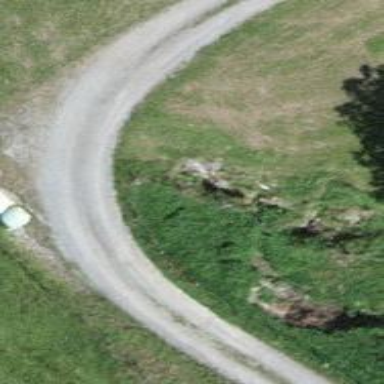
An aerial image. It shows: Culvert tunnel.